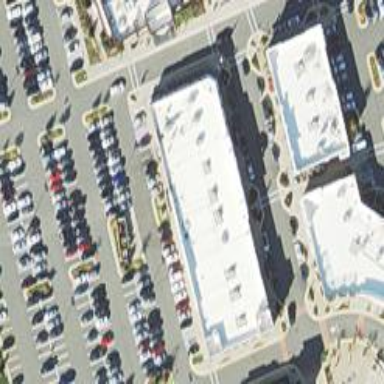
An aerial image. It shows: Commercial building with flat roof.